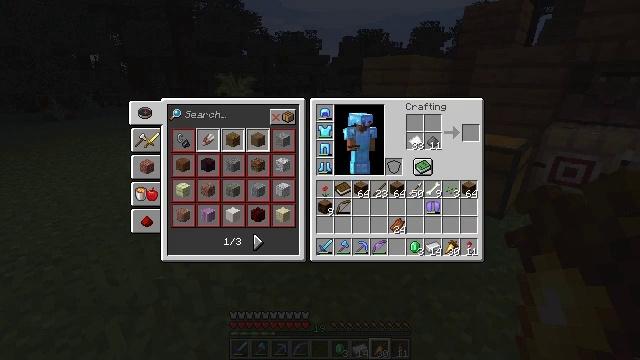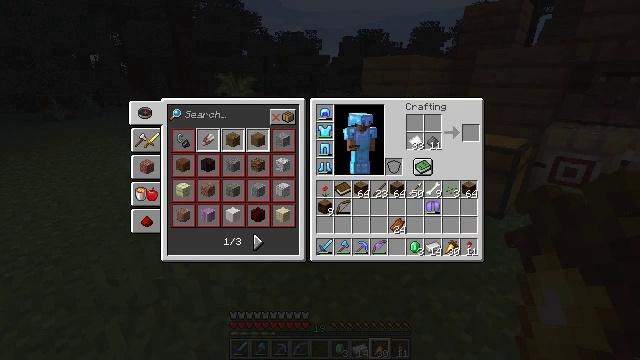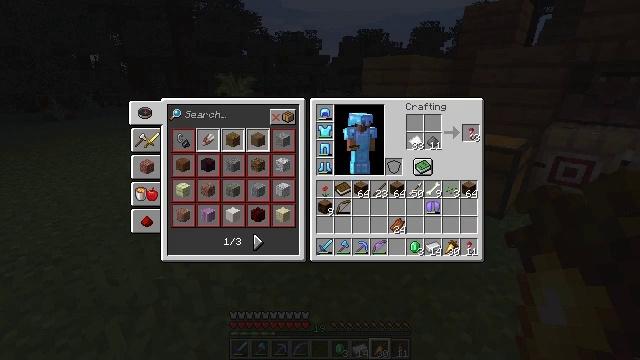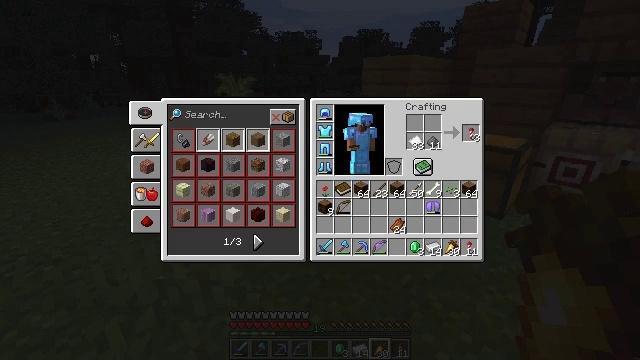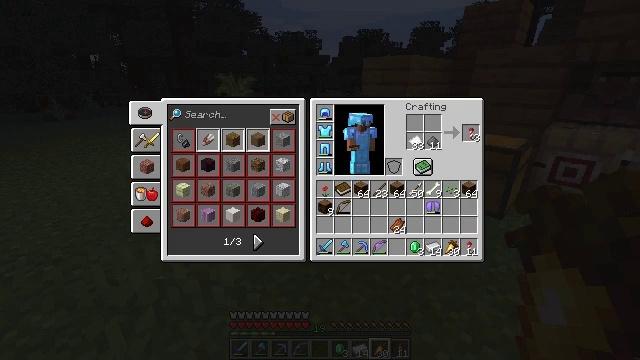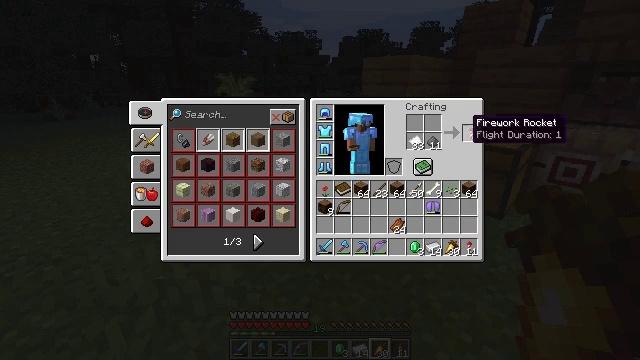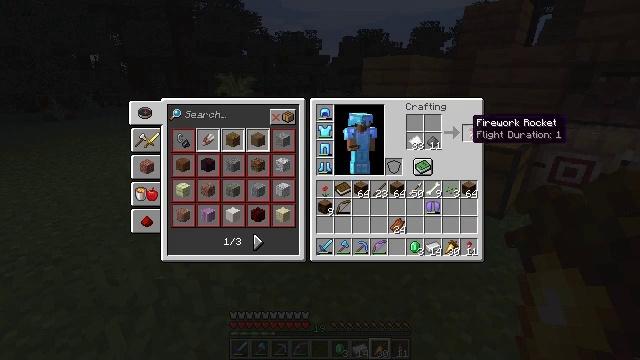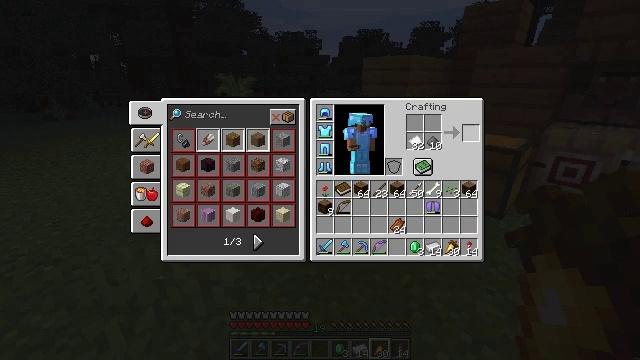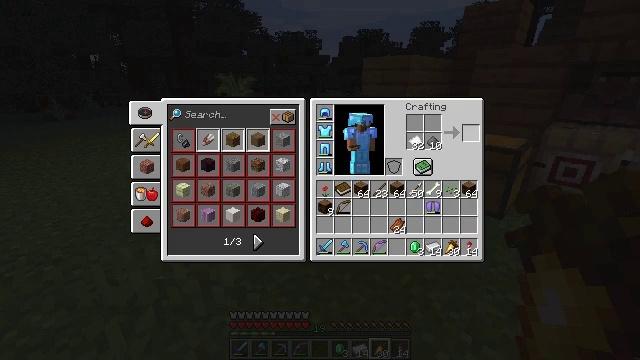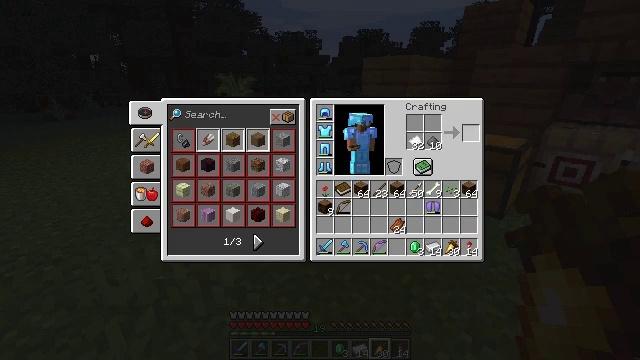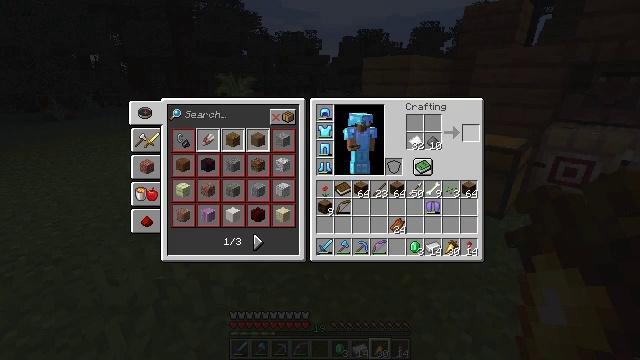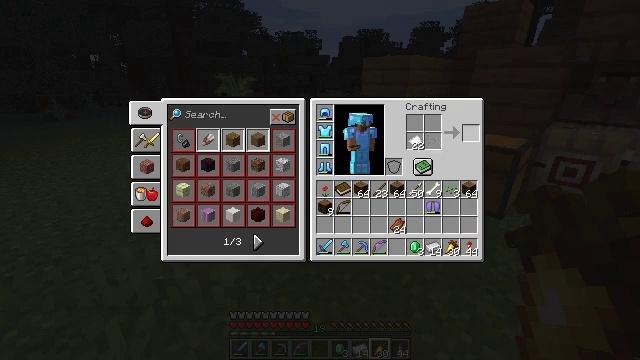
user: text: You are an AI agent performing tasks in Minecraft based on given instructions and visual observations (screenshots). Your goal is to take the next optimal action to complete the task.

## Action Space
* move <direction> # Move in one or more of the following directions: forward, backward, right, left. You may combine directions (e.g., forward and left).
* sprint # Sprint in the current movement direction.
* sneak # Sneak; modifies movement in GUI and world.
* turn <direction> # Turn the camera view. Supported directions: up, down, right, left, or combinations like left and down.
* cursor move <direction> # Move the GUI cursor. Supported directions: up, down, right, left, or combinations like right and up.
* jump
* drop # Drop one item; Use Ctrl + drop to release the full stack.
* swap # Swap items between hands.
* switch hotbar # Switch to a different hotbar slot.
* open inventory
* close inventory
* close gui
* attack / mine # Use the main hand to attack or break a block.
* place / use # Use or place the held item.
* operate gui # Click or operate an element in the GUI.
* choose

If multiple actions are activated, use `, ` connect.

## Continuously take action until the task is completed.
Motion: motion action
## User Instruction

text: Create a firework rocket in the crafting table.
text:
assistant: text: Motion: no_op
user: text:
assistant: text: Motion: no_op
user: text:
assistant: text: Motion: sneak
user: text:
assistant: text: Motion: sneak
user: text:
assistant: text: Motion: sneak
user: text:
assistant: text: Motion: sneak
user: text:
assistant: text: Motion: sneak, operate gui
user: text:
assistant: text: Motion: sneak, operate gui
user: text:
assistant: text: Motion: sneak, operate gui
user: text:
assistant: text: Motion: sneak
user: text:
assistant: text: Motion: sneak
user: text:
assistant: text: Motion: no_op